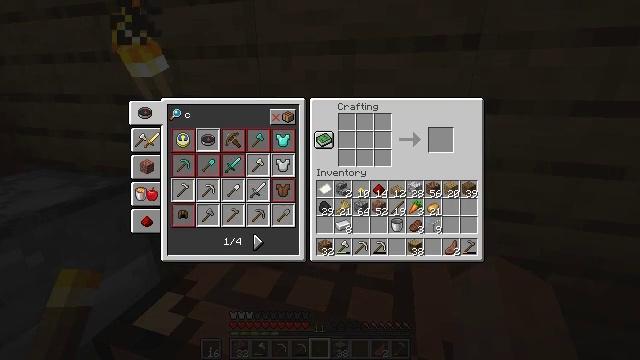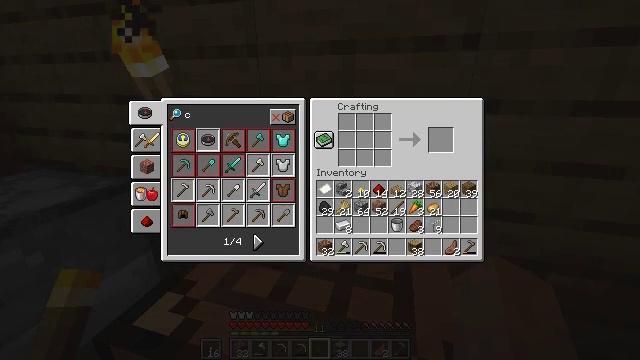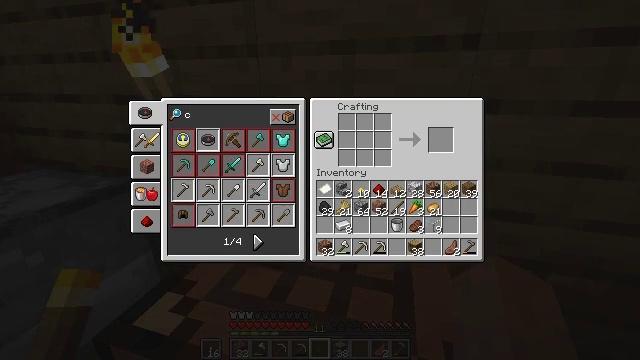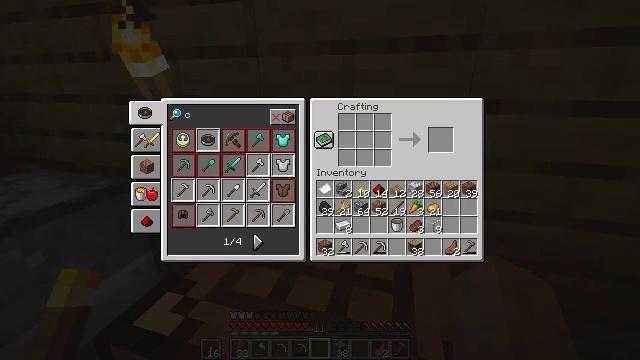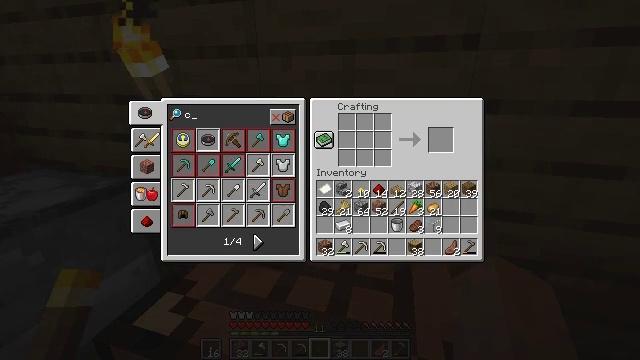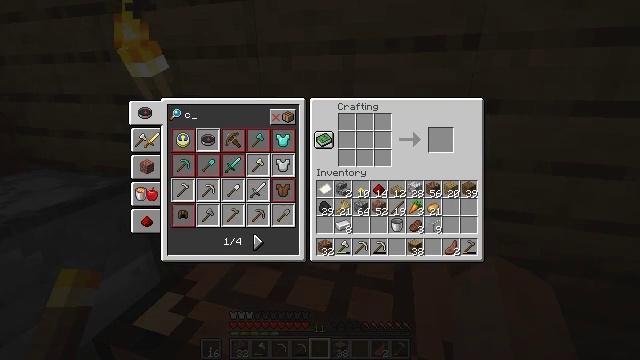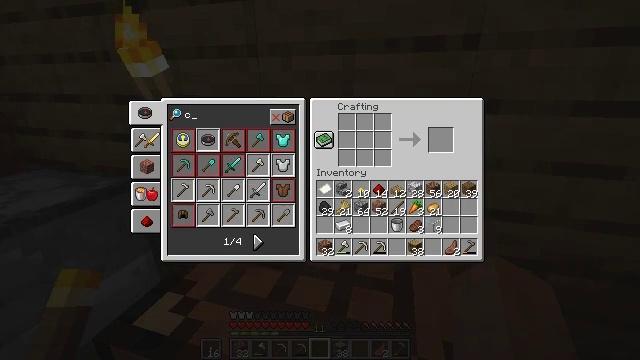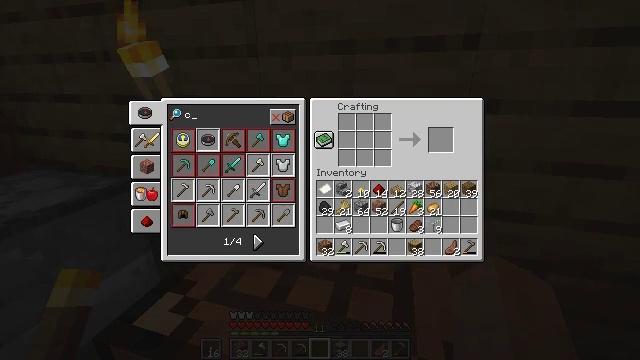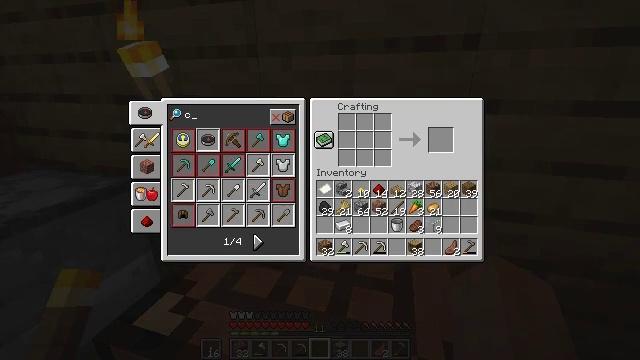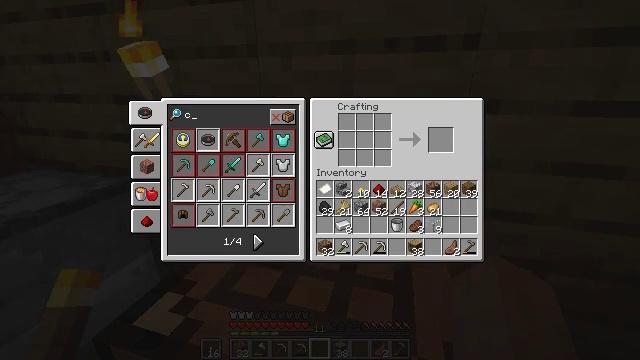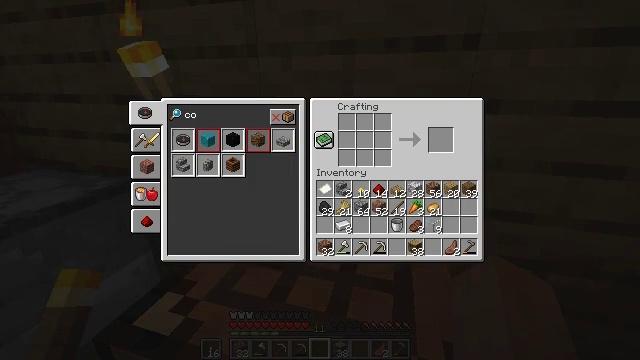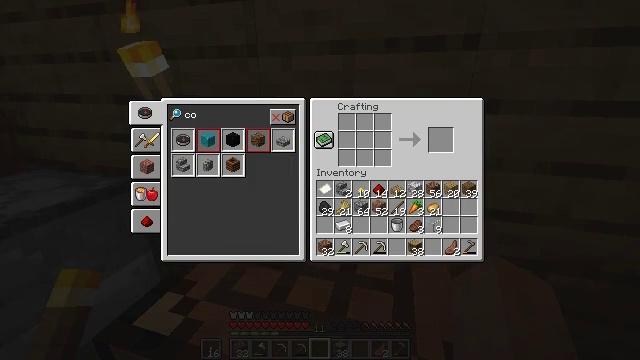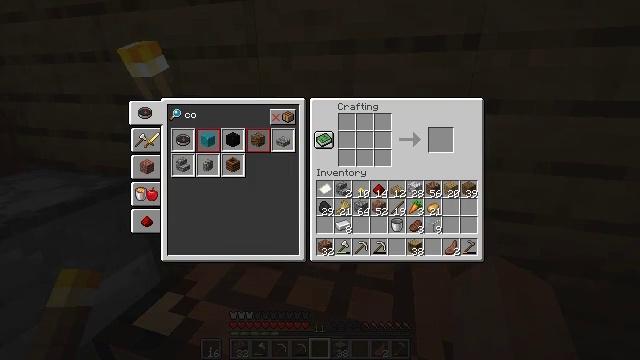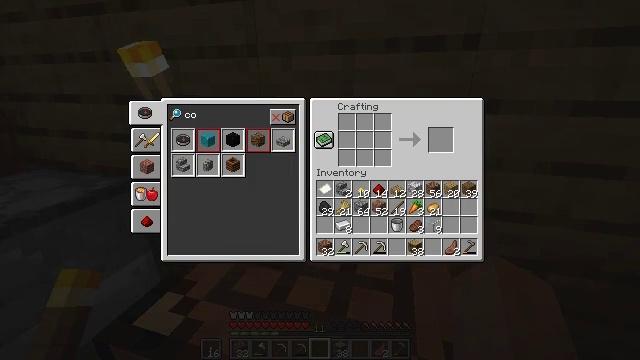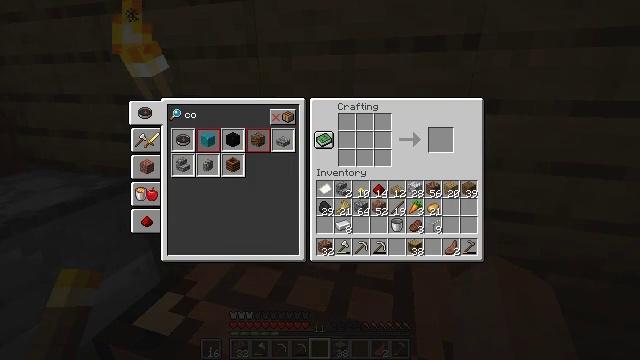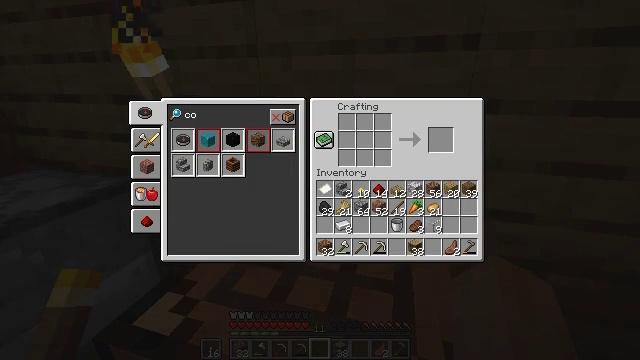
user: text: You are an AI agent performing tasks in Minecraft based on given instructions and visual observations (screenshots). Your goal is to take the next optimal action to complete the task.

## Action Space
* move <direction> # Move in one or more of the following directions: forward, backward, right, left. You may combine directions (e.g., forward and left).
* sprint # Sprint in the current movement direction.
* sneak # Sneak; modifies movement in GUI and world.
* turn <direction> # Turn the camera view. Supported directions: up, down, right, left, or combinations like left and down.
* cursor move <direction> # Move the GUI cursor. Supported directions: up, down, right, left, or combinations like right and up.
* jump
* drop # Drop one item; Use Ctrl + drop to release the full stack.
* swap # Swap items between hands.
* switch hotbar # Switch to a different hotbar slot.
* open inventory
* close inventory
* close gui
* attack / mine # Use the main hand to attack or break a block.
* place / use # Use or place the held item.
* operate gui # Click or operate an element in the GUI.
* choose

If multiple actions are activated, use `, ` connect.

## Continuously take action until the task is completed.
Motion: motion action
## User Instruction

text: Craft a composter.
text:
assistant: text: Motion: no_op
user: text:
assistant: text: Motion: no_op
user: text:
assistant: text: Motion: no_op
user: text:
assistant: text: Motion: no_op
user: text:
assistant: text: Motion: no_op
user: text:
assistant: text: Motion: no_op
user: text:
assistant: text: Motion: no_op
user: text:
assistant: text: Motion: no_op
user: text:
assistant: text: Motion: no_op
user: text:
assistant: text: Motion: no_op
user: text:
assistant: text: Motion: no_op
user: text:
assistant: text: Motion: no_op
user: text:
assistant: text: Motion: no_op
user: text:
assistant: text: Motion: no_op
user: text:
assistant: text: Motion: no_op
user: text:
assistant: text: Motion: no_op
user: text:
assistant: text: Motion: no_op
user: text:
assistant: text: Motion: no_op
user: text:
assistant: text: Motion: no_op
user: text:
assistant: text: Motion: no_op
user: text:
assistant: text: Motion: no_op
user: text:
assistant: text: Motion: no_op
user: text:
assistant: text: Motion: no_op
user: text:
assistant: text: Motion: no_op
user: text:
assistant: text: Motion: no_op
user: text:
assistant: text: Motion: no_op
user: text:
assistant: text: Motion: no_op
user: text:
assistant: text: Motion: no_op
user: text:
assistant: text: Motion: no_op
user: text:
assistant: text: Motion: no_op